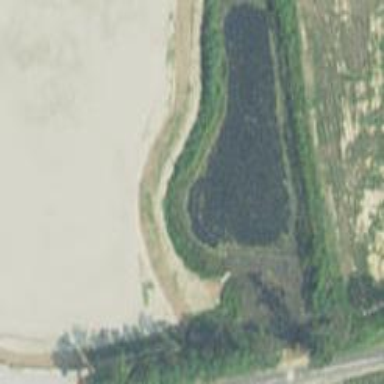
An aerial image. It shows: Peaceful pond surrounded by nature.